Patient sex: M
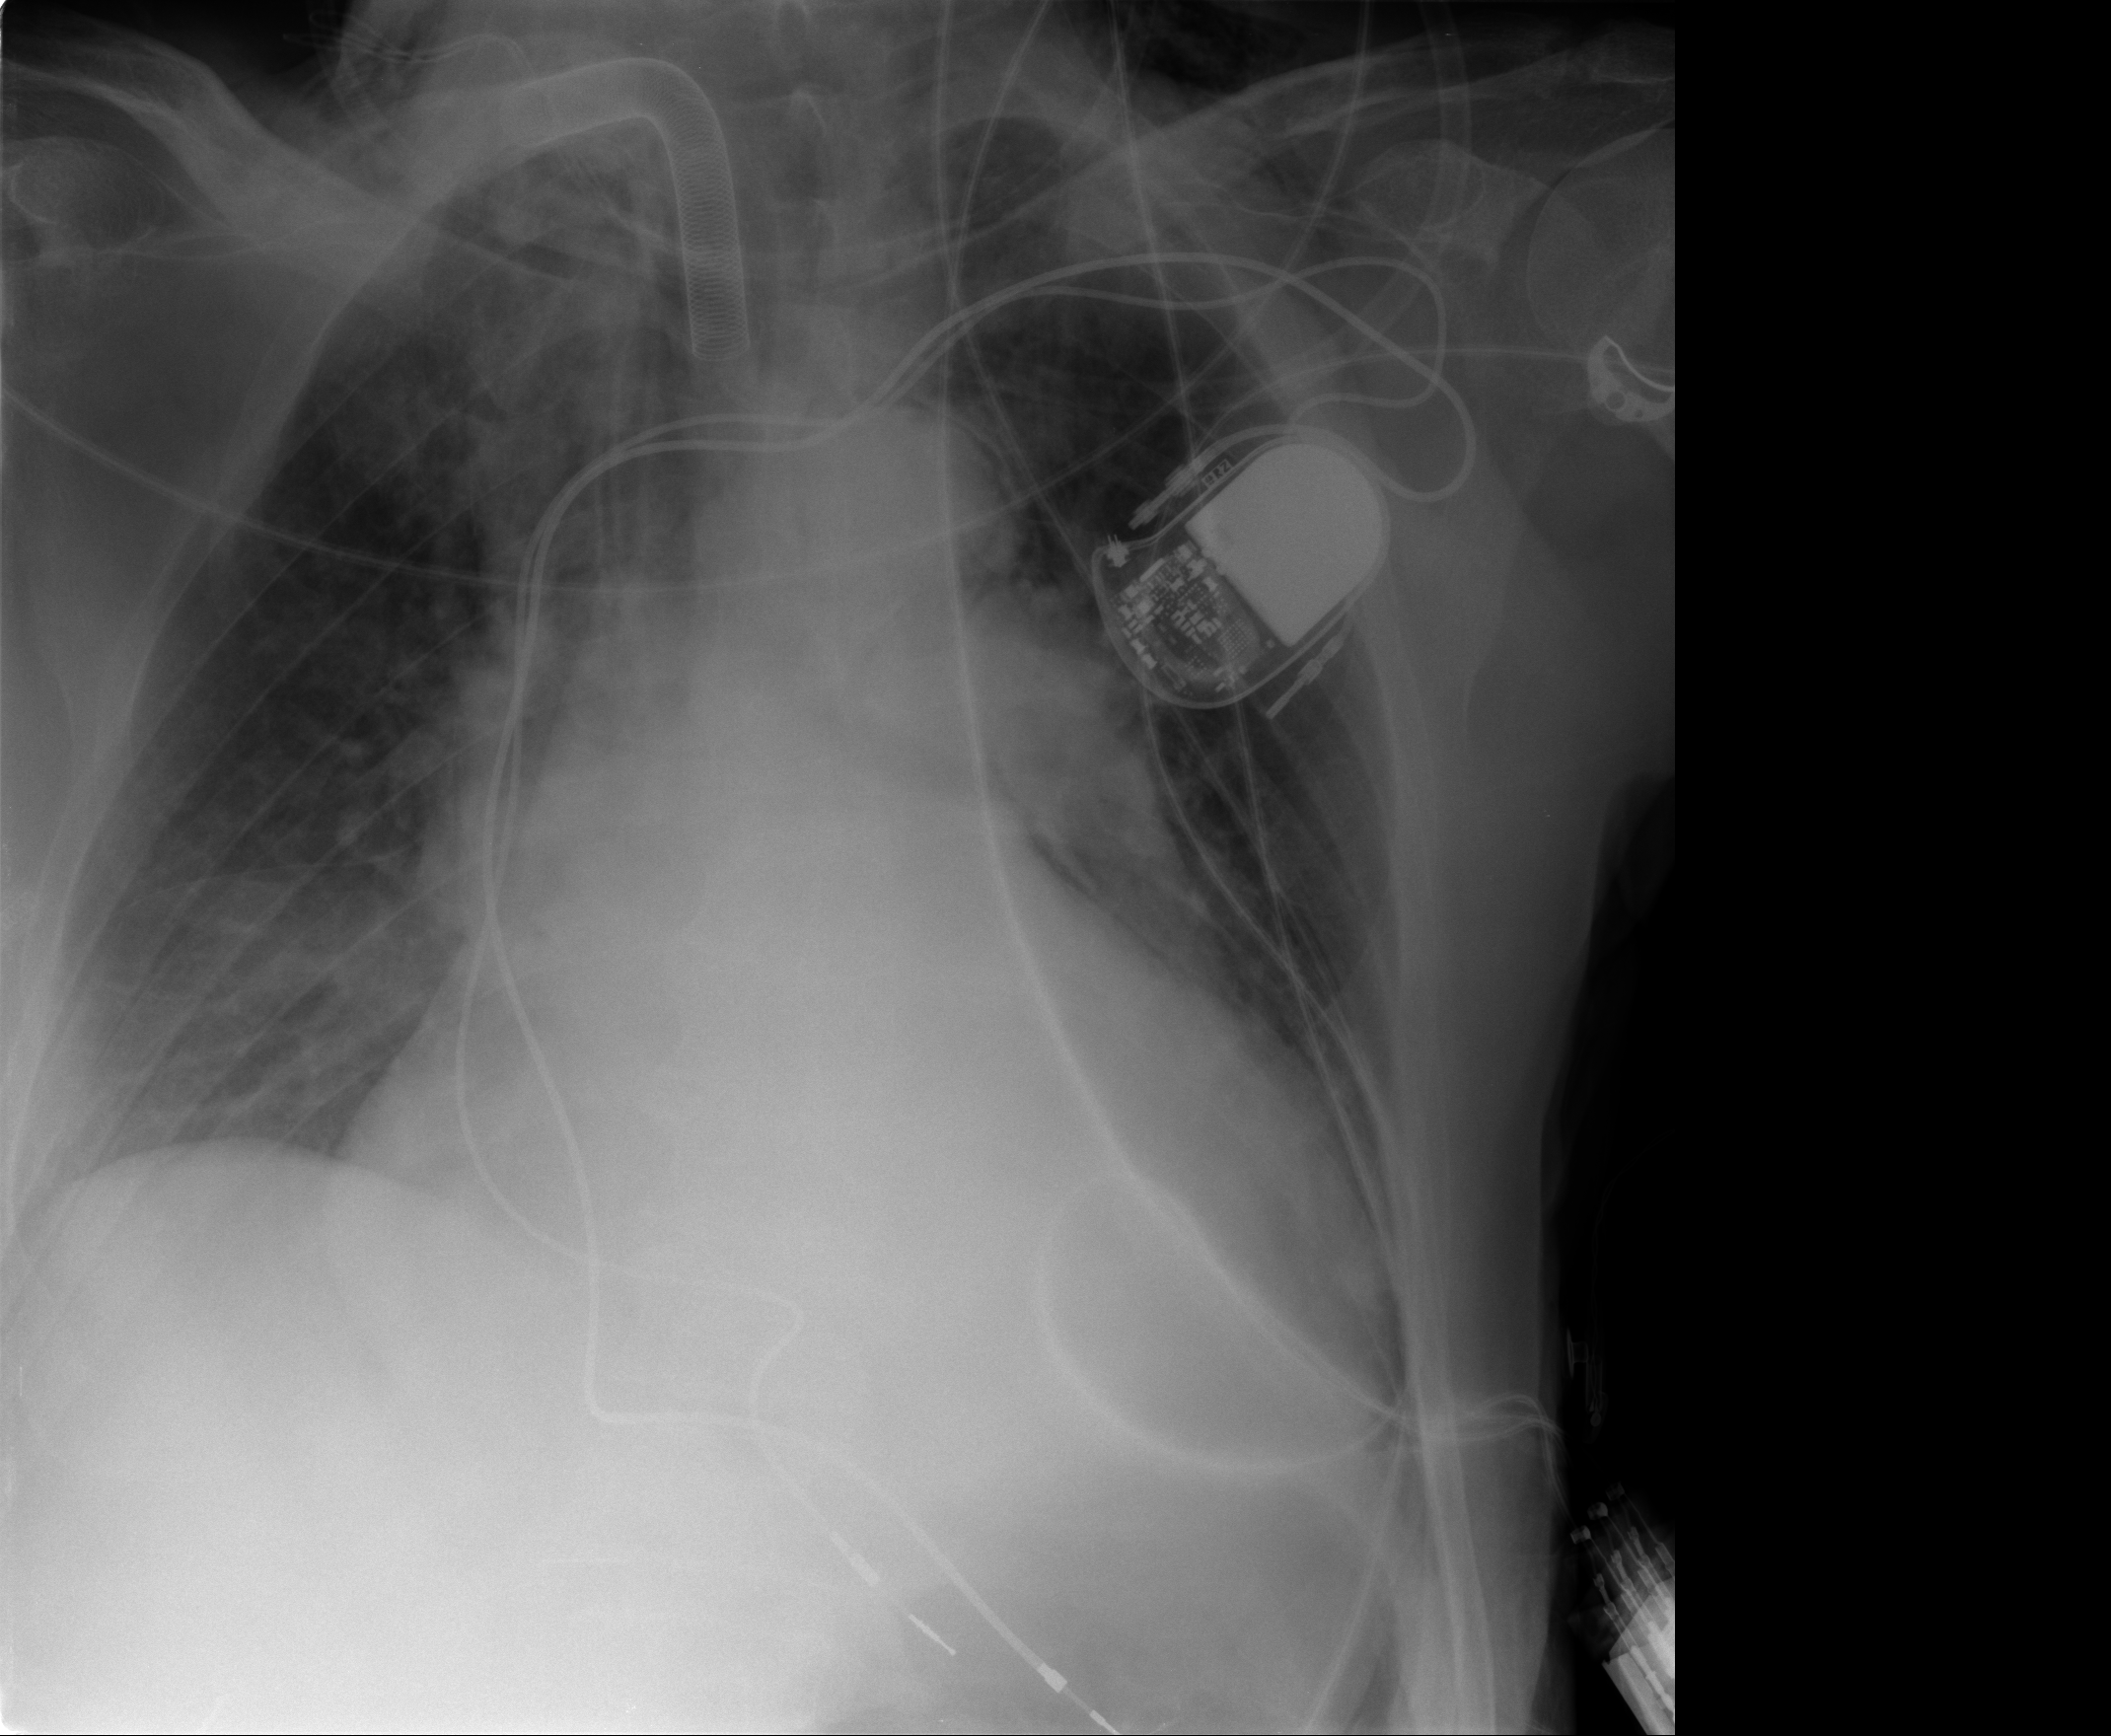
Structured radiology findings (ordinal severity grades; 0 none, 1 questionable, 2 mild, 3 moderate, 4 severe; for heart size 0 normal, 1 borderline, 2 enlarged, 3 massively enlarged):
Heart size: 3
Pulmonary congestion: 3
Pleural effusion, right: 0
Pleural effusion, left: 0
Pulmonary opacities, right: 2
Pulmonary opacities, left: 2
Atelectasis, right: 2
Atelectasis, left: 2